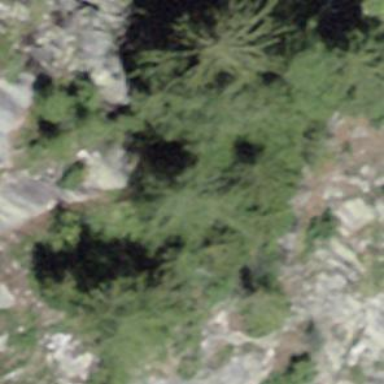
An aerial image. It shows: Forest area predominantly covered with needle-leaved trees.